八年级 · 计数
某住宅小区六月份 1 日至 5 日每天用水量变化情况如图所示. 那么这 5 天用水量的中位数是

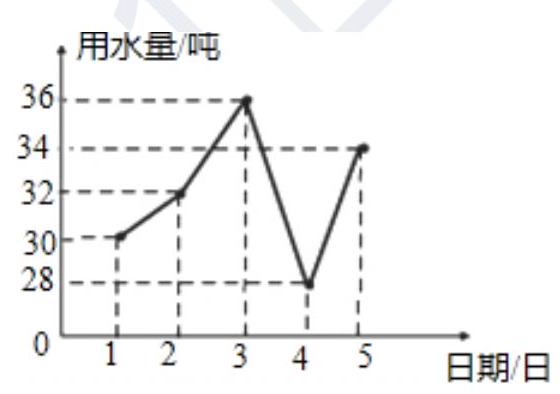
A. 30 吨
B. 36 吨
C. 32 吨
D. 34 吨
答案: C
解析: 解: 把这些数从小到大排列为: $28,30,32,34,36$, 最中间的数是 32 吨,则这 5 天用水量的中位数是 32 吨;

此题考查了中位数, 注意找中位数的时候一定要先排好顺序, 然后再根据奇数和偶数个来确定中位数,如果数据有奇数个, 则正中间的数字即为所求, 如果是偶数个则找中间两位数的平均数.